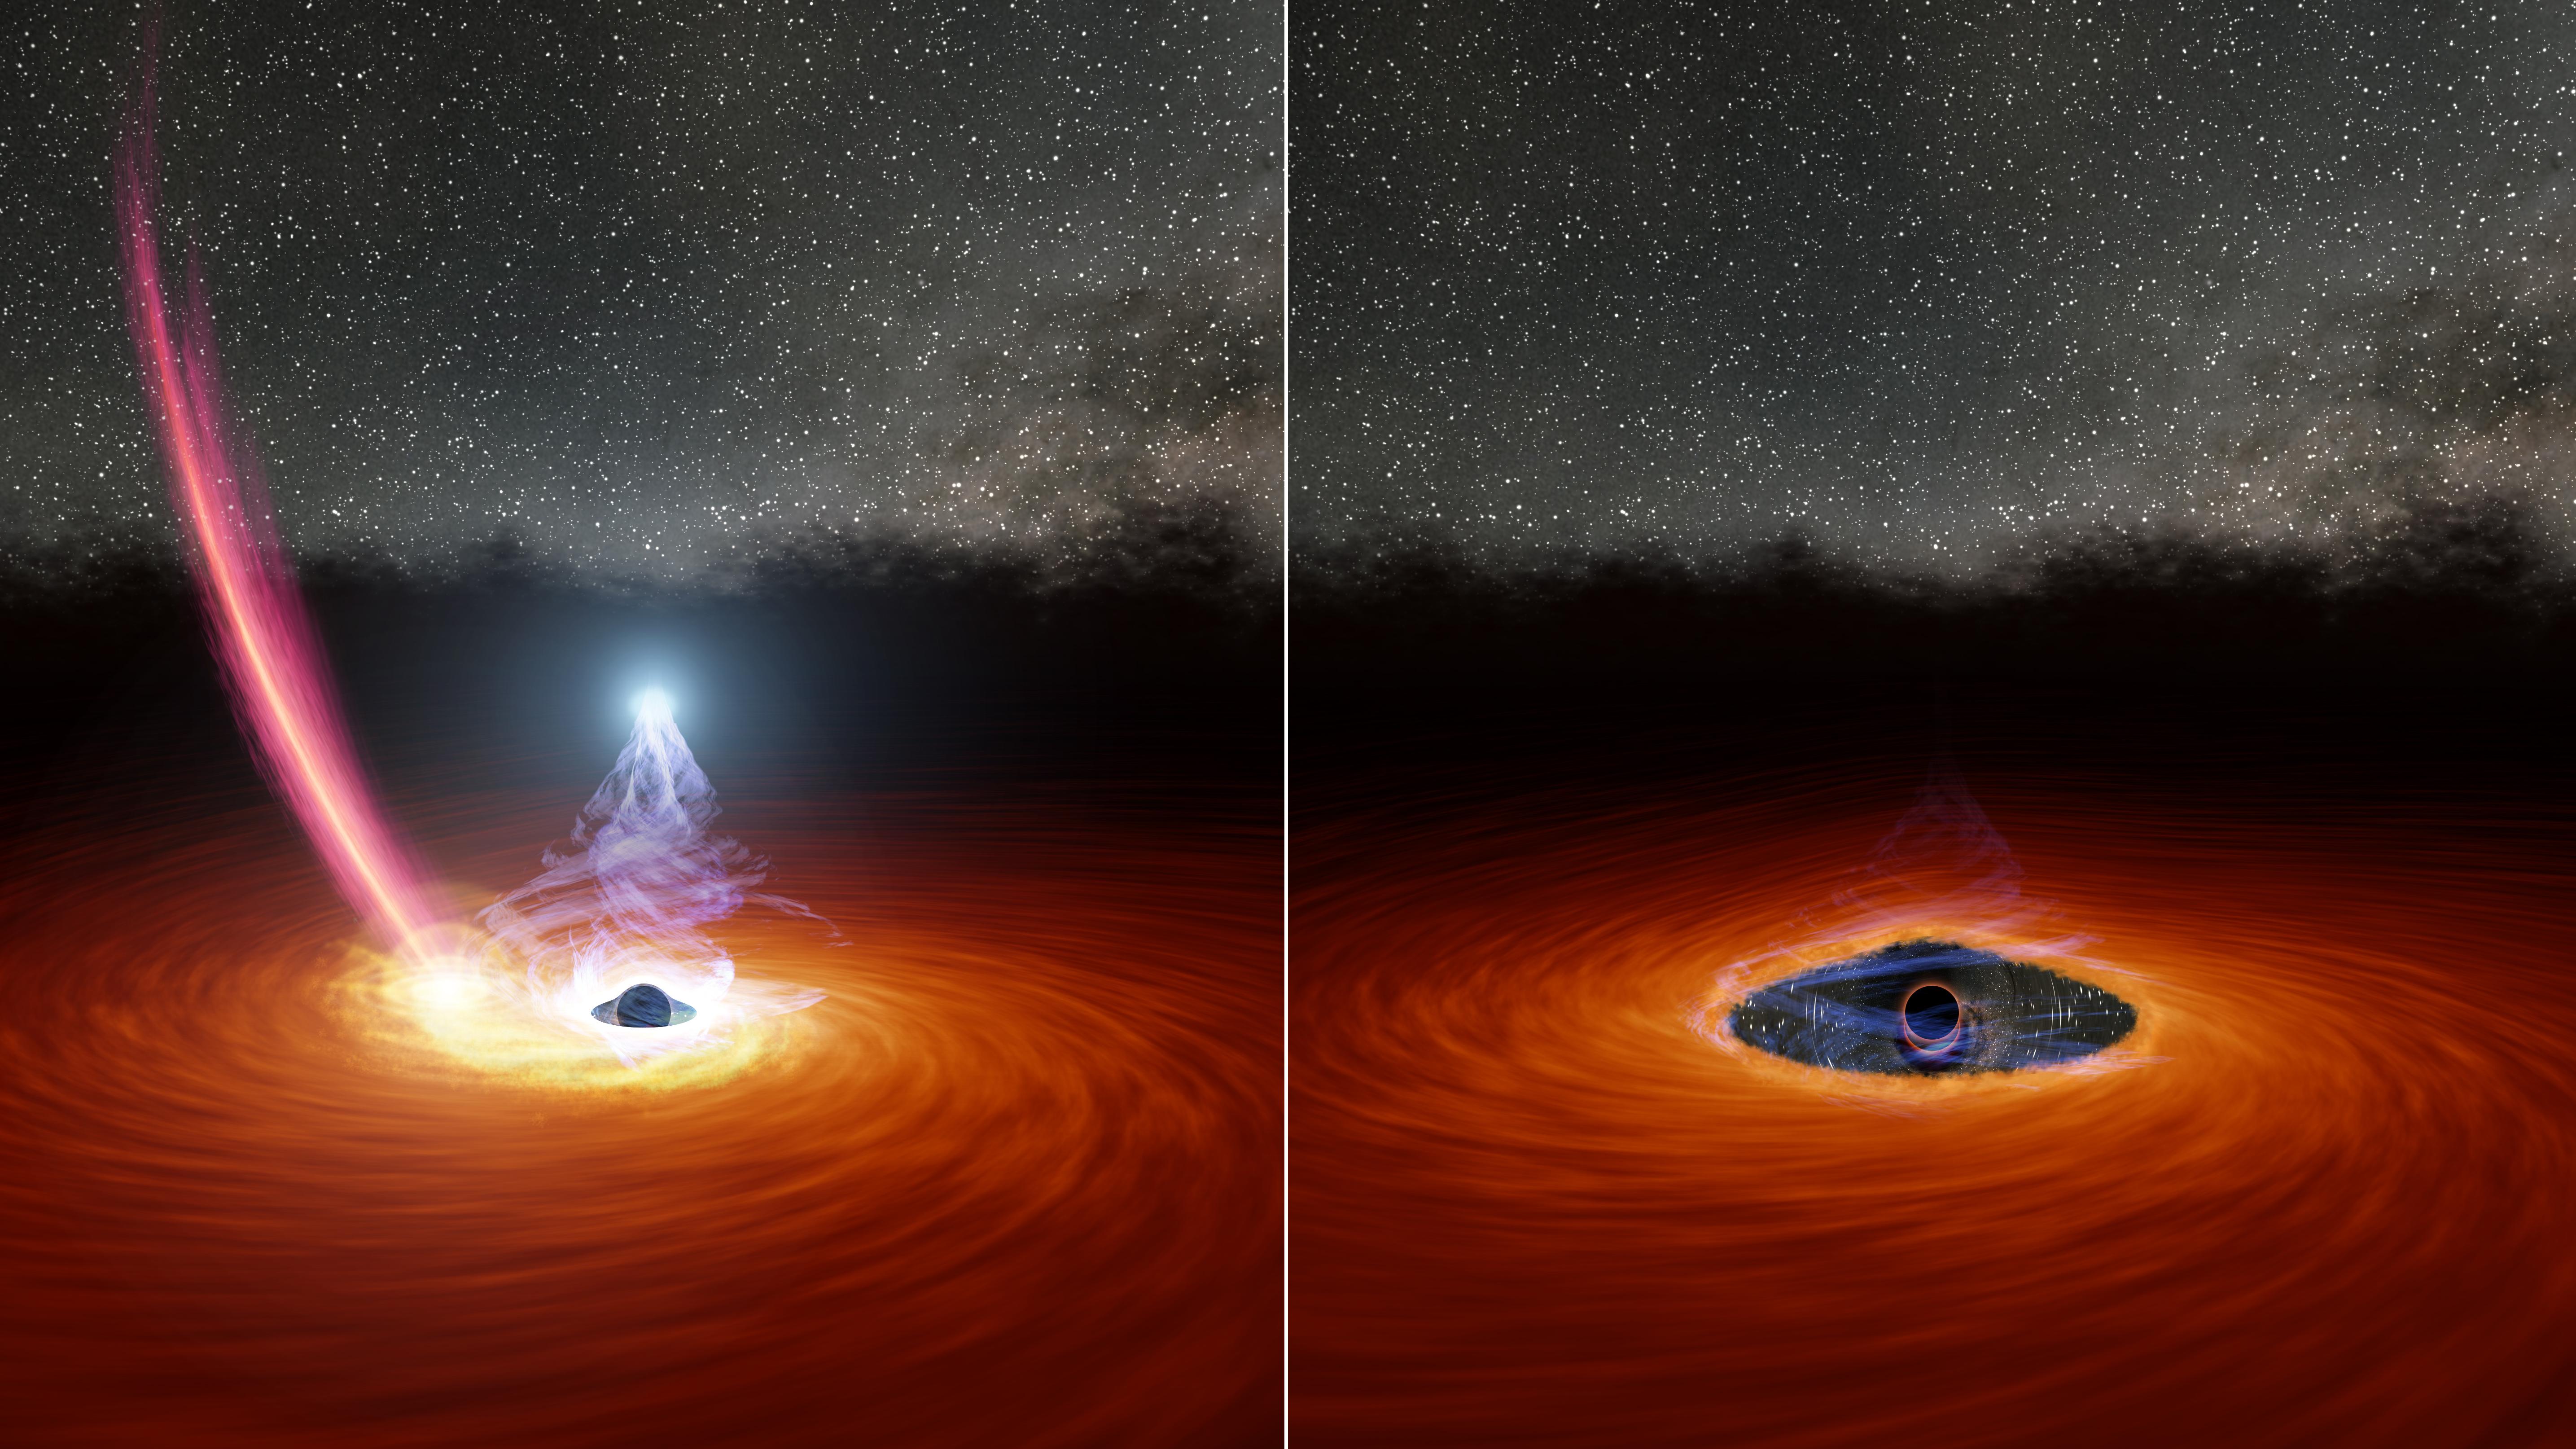
Black Hole Corona's Disappearing Act (Illustration) NuSTAR, artist concept